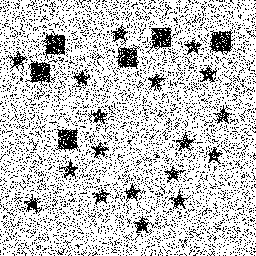
Squares: 6
Triangles: 0
Stars: 18
Total shapes: 24